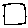
Label: square